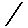
Label: fish